Question: Using telerik winform pageview control how can i set the tab to be angled like the google chrome tabs.They are vertical by default. Is it an image property i need to set or a property?. I have tried the telerik forum but noone seems to have asked a similar question.
Image showing sample below

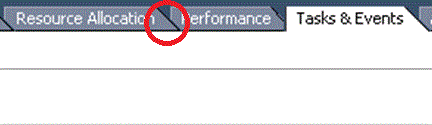
Answer: Here is how to achieve the desired effect:
'''
TabVsShape shape = new TabVsShape();
shape.RightToLeft = true;
foreach (RadPageViewPage p in radPageView1.Pages)
{
p.Item.Shape = shape;
p.Item.MinSize = new Size(65, 0); //if you need to increase the page item size
}
'''